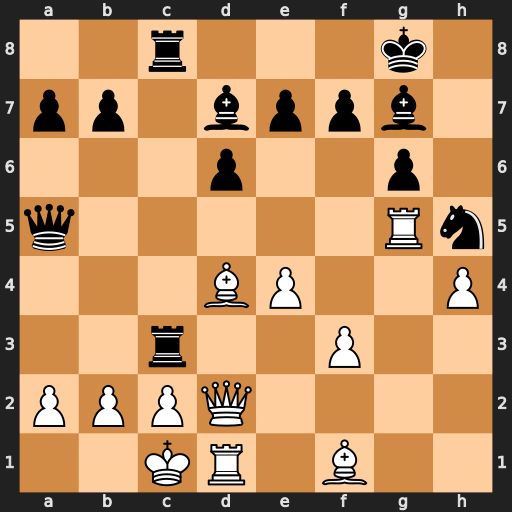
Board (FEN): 2r3k1/pp1bppb1/3p2p1/q5Rn/3BP2P/2r2P2/PPPQ4/2KR1B2
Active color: w
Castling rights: -
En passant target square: -
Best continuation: Rxa5 Rxc2+ Qxc2